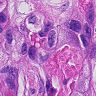
Metastatic tissue present: yes